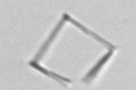
Label: Nanoneis